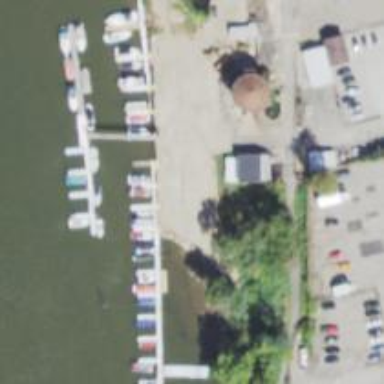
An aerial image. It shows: Pier with mooring facilities.